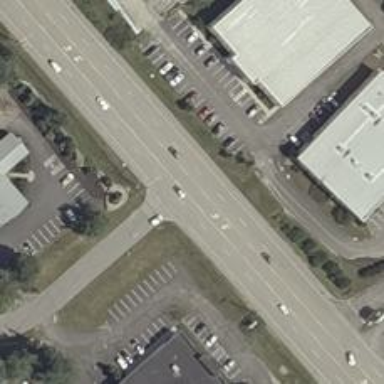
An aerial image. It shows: Secondary road with asphalt surface.